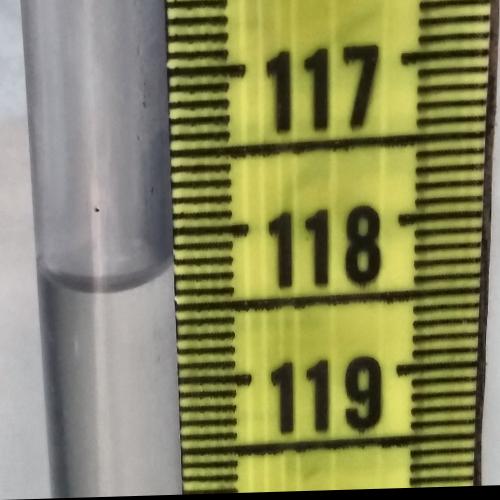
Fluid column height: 118.3 cm